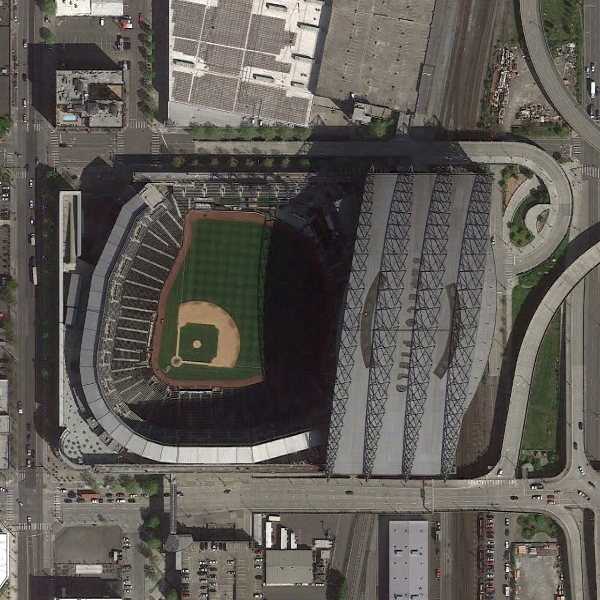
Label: Stadium